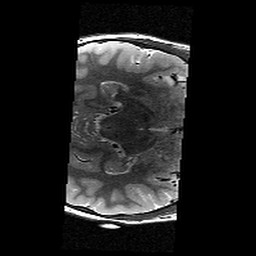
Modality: T2w
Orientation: axial
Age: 11
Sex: female
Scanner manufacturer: siemens
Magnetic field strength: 3 T
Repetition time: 9.23 s
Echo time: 0.067 s